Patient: sex F, age 68
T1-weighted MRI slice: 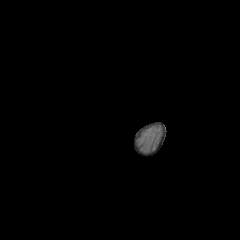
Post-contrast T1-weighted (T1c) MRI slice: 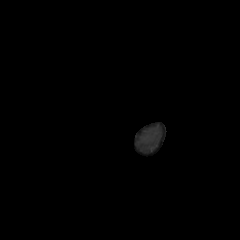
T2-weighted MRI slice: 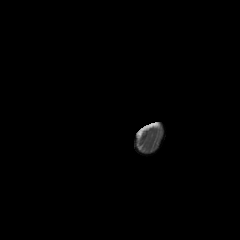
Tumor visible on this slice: no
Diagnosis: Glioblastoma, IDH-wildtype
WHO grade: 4